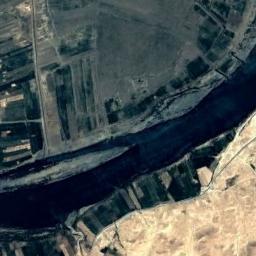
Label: river